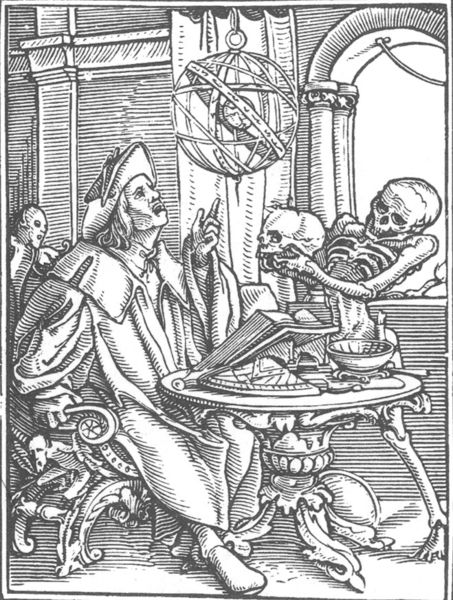
Titel: Totentanz
Künstler: Holbein d. J.
Schlagwörter: hand, mann, fenster, finger, hut, raum, stuhl, säule, säulen, tisch, zeichnung, zimmer, mütze, schale, schädel, schüssel, tod, tot, innenraum, vorhang, erde, sonne, gewand, haare, mantel, sessel, holzschnitt, modell, schuhe, mauer, kerze, zeigen, knochen, buch, rundfenster, seil, druck, schraffur, holzstich, stich, schwarzweiß, drcuk, kugel, pult, skelett, totenkopf, gelehrter, dürer, zeit, totenschädel, globus, weiser, universum, wissenschaft, sphäre, astronom, planeten, buchstütze, druck#grafik